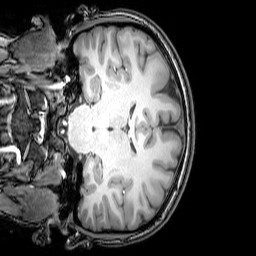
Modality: T1w
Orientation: coronal
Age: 20
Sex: female
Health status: healthy
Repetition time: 0.081 s
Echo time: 0.037 s